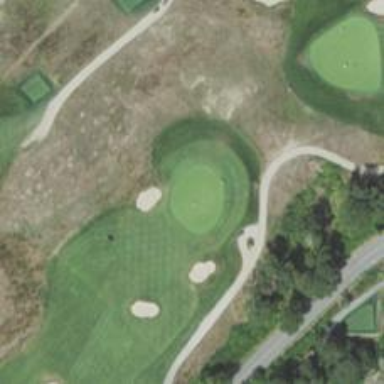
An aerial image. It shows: Golf hole.